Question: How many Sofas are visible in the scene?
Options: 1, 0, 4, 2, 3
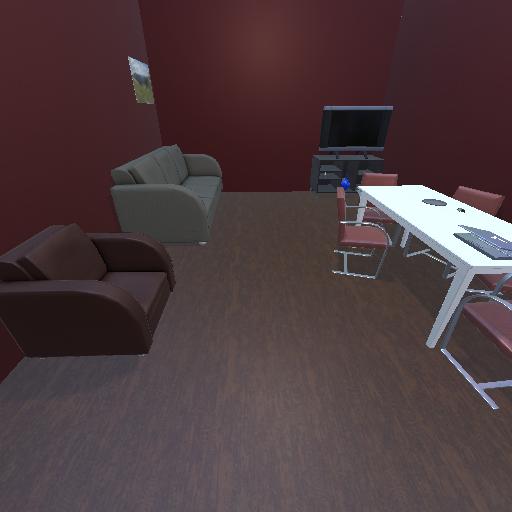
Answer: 1